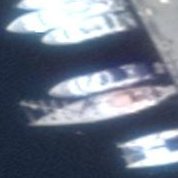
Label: civil